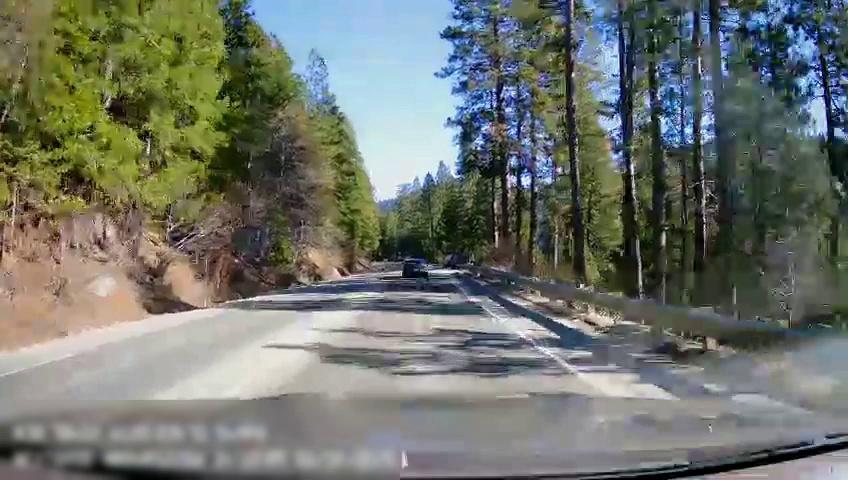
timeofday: Day
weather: Sunny
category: Drivable Space
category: Vehicles | Car
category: Lanes | Opposite Lane
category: Lanes | Current Lane
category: Lanes | Opposite Lane
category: Lanes | Current Lane